Question: I have list items, with a span, set to inline-block and floated right. This is the result

Here's a link to jsFiddle: <URL>.
I've seen several suggestions to fix this by putting the span in front of the rest of the list item content, but I want a solution that doesn't jack up the markup. Anyone know of one?
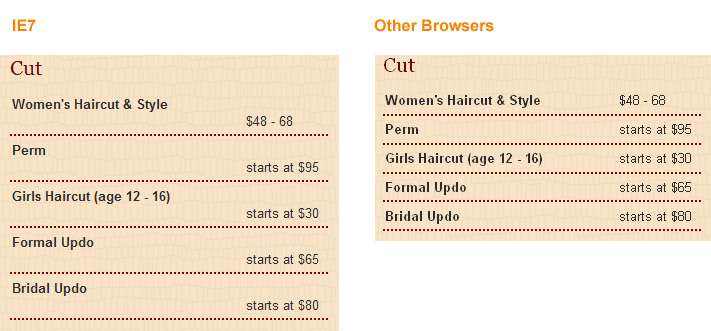
Answer: The fix required can be found at <URL>
The fix is to add position:relative to the ul and add position:absolute and top:5px and right:0px to the span and remove the float.
The solution is to use Relatively Absolute positioning. More info on it can be found here <URL>